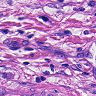
Metastatic tissue present: no